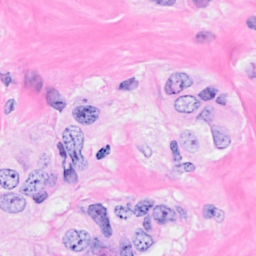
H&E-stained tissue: Breast